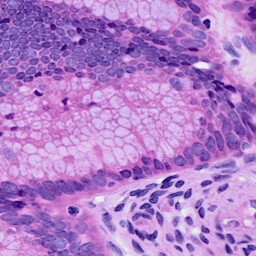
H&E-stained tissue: Cervix